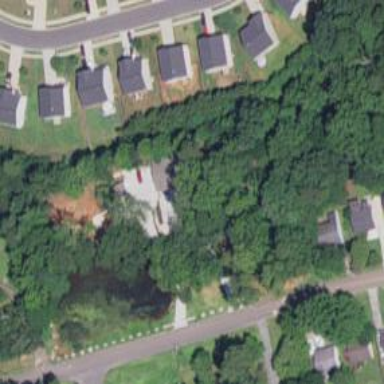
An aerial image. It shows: Driveway leading to service road.